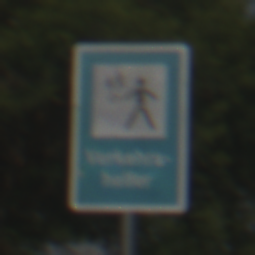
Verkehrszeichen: Verkehrshelfer
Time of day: MorningAfternoon
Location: Outdoor (Nature)
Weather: PartlyCloudy
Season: NotSpecified
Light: Natural